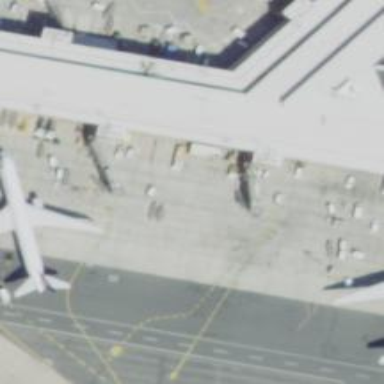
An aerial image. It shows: Airport gate.